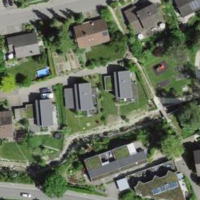
EUNIS habitat code: 55
Species observed at this site:
Senecio vulgaris